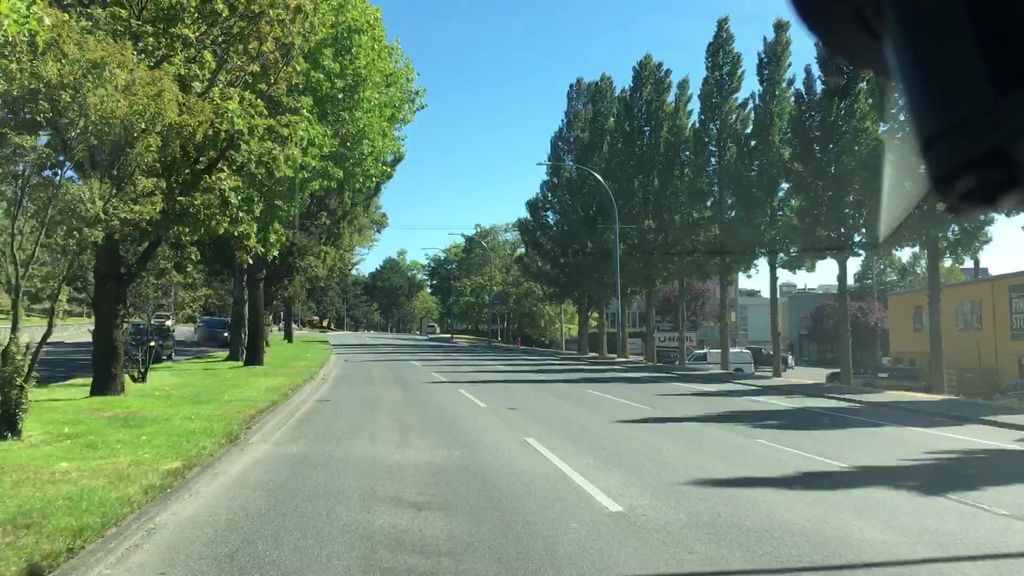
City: victoria